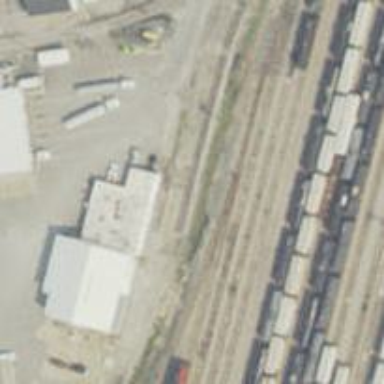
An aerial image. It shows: Railway stop.